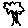
Label: tree